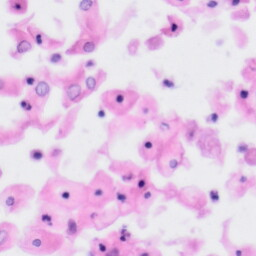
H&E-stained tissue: Tonsil